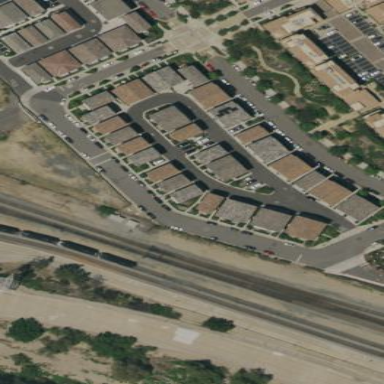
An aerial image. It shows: Condominium within residential area.